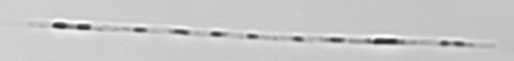
Label: Leptocylindrus